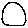
Label: circle